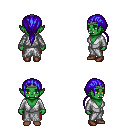
a pixel art fantasy rpg character, female body template, orc, green skin, white robe, red pants, blue ponytail hairstyle, iron tiara, brown shoes, four views (front, back, left, right), 2x2 character sprite sheet, small pixel art, hard edges, no anti-aliasing